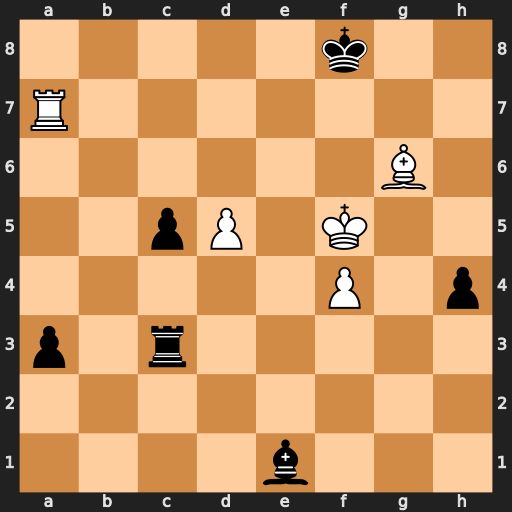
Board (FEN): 5k2/R7/6B1/2pP1K2/5P1p/p1r5/8/4b3
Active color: w
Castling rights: -
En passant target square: -
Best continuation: Kf6 Rb3 Ra8+ Rb8 Rxb8#